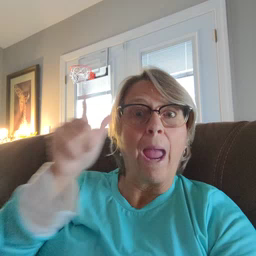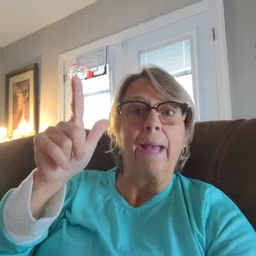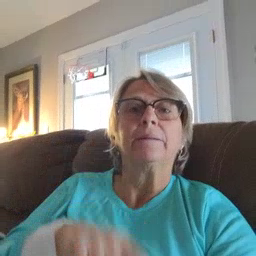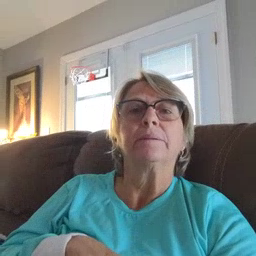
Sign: awake